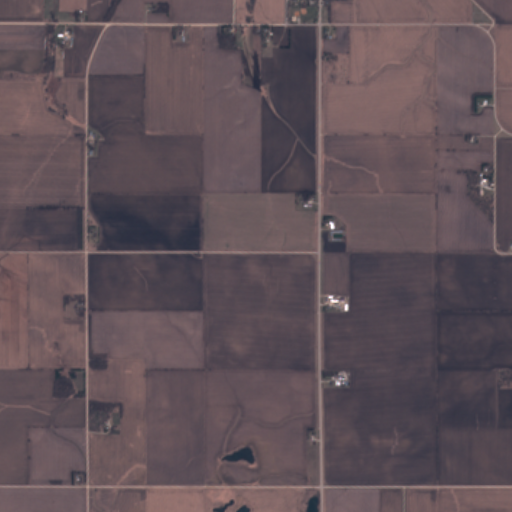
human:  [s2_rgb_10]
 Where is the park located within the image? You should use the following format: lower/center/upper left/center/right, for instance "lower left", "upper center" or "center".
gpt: The park is located in the upper right of the image.
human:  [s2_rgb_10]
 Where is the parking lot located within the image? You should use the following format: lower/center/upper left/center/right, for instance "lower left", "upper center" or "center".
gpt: The parking lot is located in the upper center of the image.
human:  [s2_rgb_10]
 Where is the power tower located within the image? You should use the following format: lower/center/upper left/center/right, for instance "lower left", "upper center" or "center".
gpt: The power tower is located in the lower center of the image.
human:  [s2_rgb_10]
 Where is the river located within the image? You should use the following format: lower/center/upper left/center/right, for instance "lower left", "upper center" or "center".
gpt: The river is located in the lower left of the image.
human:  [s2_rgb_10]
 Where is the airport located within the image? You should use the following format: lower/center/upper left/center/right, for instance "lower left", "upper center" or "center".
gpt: There is no airport in the image.